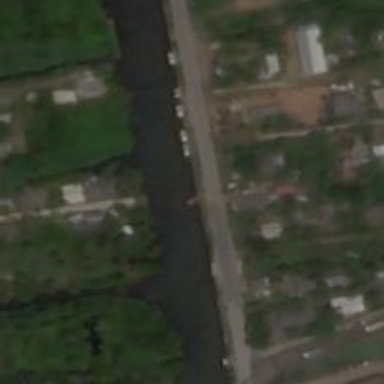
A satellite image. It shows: Canal.